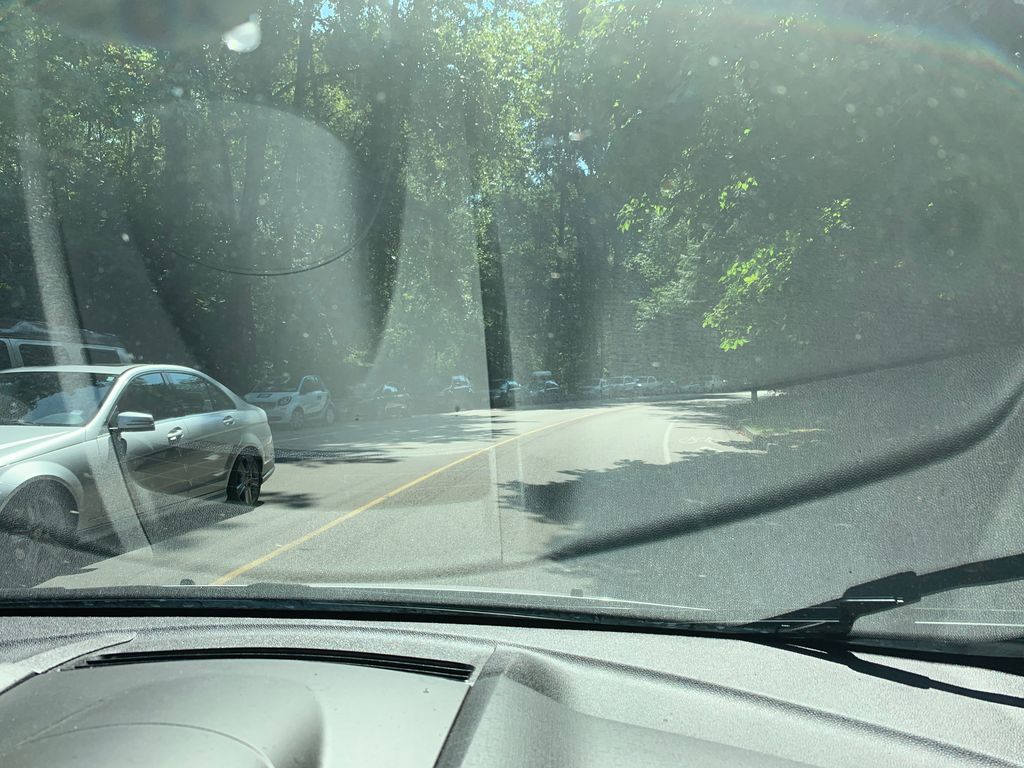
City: vancouver